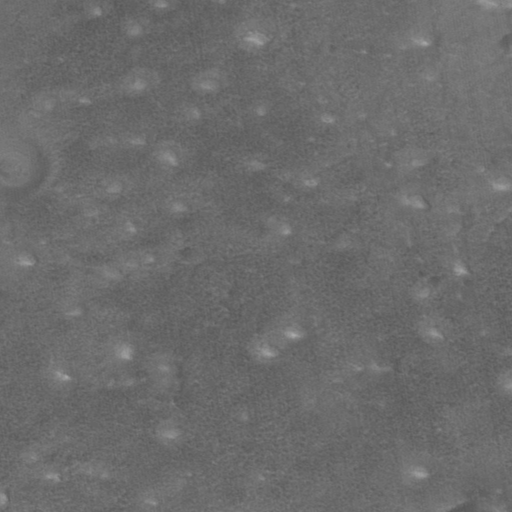
Objects detected: cone